Field crop: tomato
Growth stage: 1
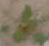
Species: solanum